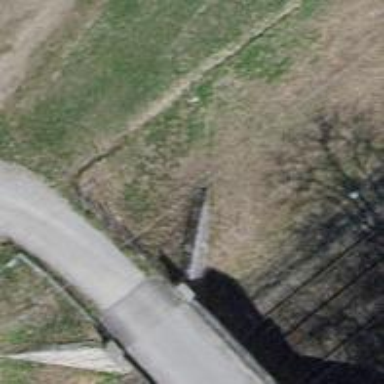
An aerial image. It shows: Retaining wall.